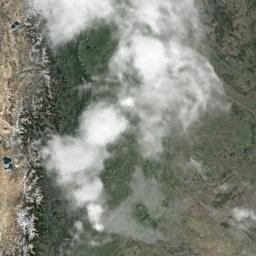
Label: cloud